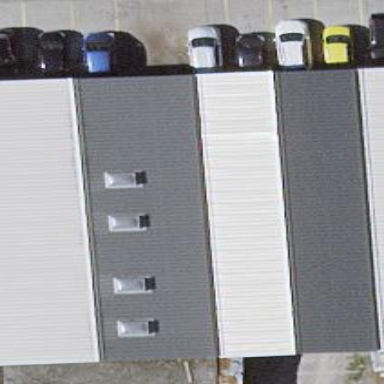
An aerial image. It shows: View of roof of building.